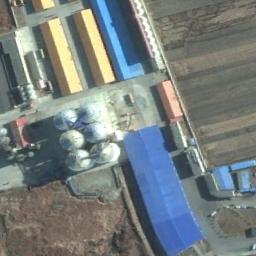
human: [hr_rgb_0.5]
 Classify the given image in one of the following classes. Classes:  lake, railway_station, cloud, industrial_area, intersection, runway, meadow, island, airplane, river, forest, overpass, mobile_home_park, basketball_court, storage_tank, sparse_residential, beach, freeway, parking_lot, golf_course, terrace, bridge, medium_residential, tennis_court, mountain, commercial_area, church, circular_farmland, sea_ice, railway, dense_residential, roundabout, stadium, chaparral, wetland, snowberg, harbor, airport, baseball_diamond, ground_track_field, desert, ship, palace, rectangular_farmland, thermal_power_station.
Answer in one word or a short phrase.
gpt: industrial_area